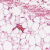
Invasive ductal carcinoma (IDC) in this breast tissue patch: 0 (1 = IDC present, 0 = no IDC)